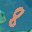
Label: 8